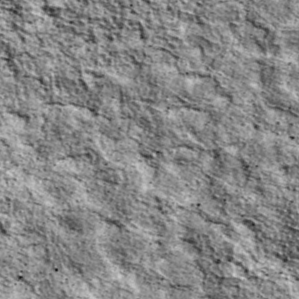
Label: non_frost